Question: I have a table structure similar to below:
'''
<tr>
<td colspan="5">
TEST
</td>
</tr>
<tr id="abcd_<?php echo $id; ?>" style="display: none;">
<td colspan="5">
<span id="hidtb_<?php echo $id; ?>"></span>
</td>
</tr>
'''
The table is within a loop and the value of '$id' changes. The second 'tr' is set to 'display : block' using javascript. But the '<td colspan="5">' is not covering all the five '<td>'s, instead only one.
Why my 'colspan' is not working?

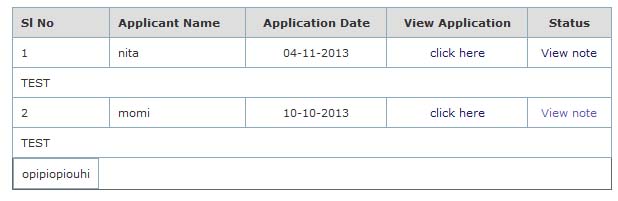
Answer: This is the problem with 'display: block'.
Please refer the below link
<URL>
If you are hiding 'tr', then use 'display: table-row' instead of 'display: block' to display that 'tr'.
If you are hiding 'td', then use 'display: table-cell' instead of 'display: block' to display that 'td'.
Use 'table-row', no 'block' when styling a 'tr'. Perfect!